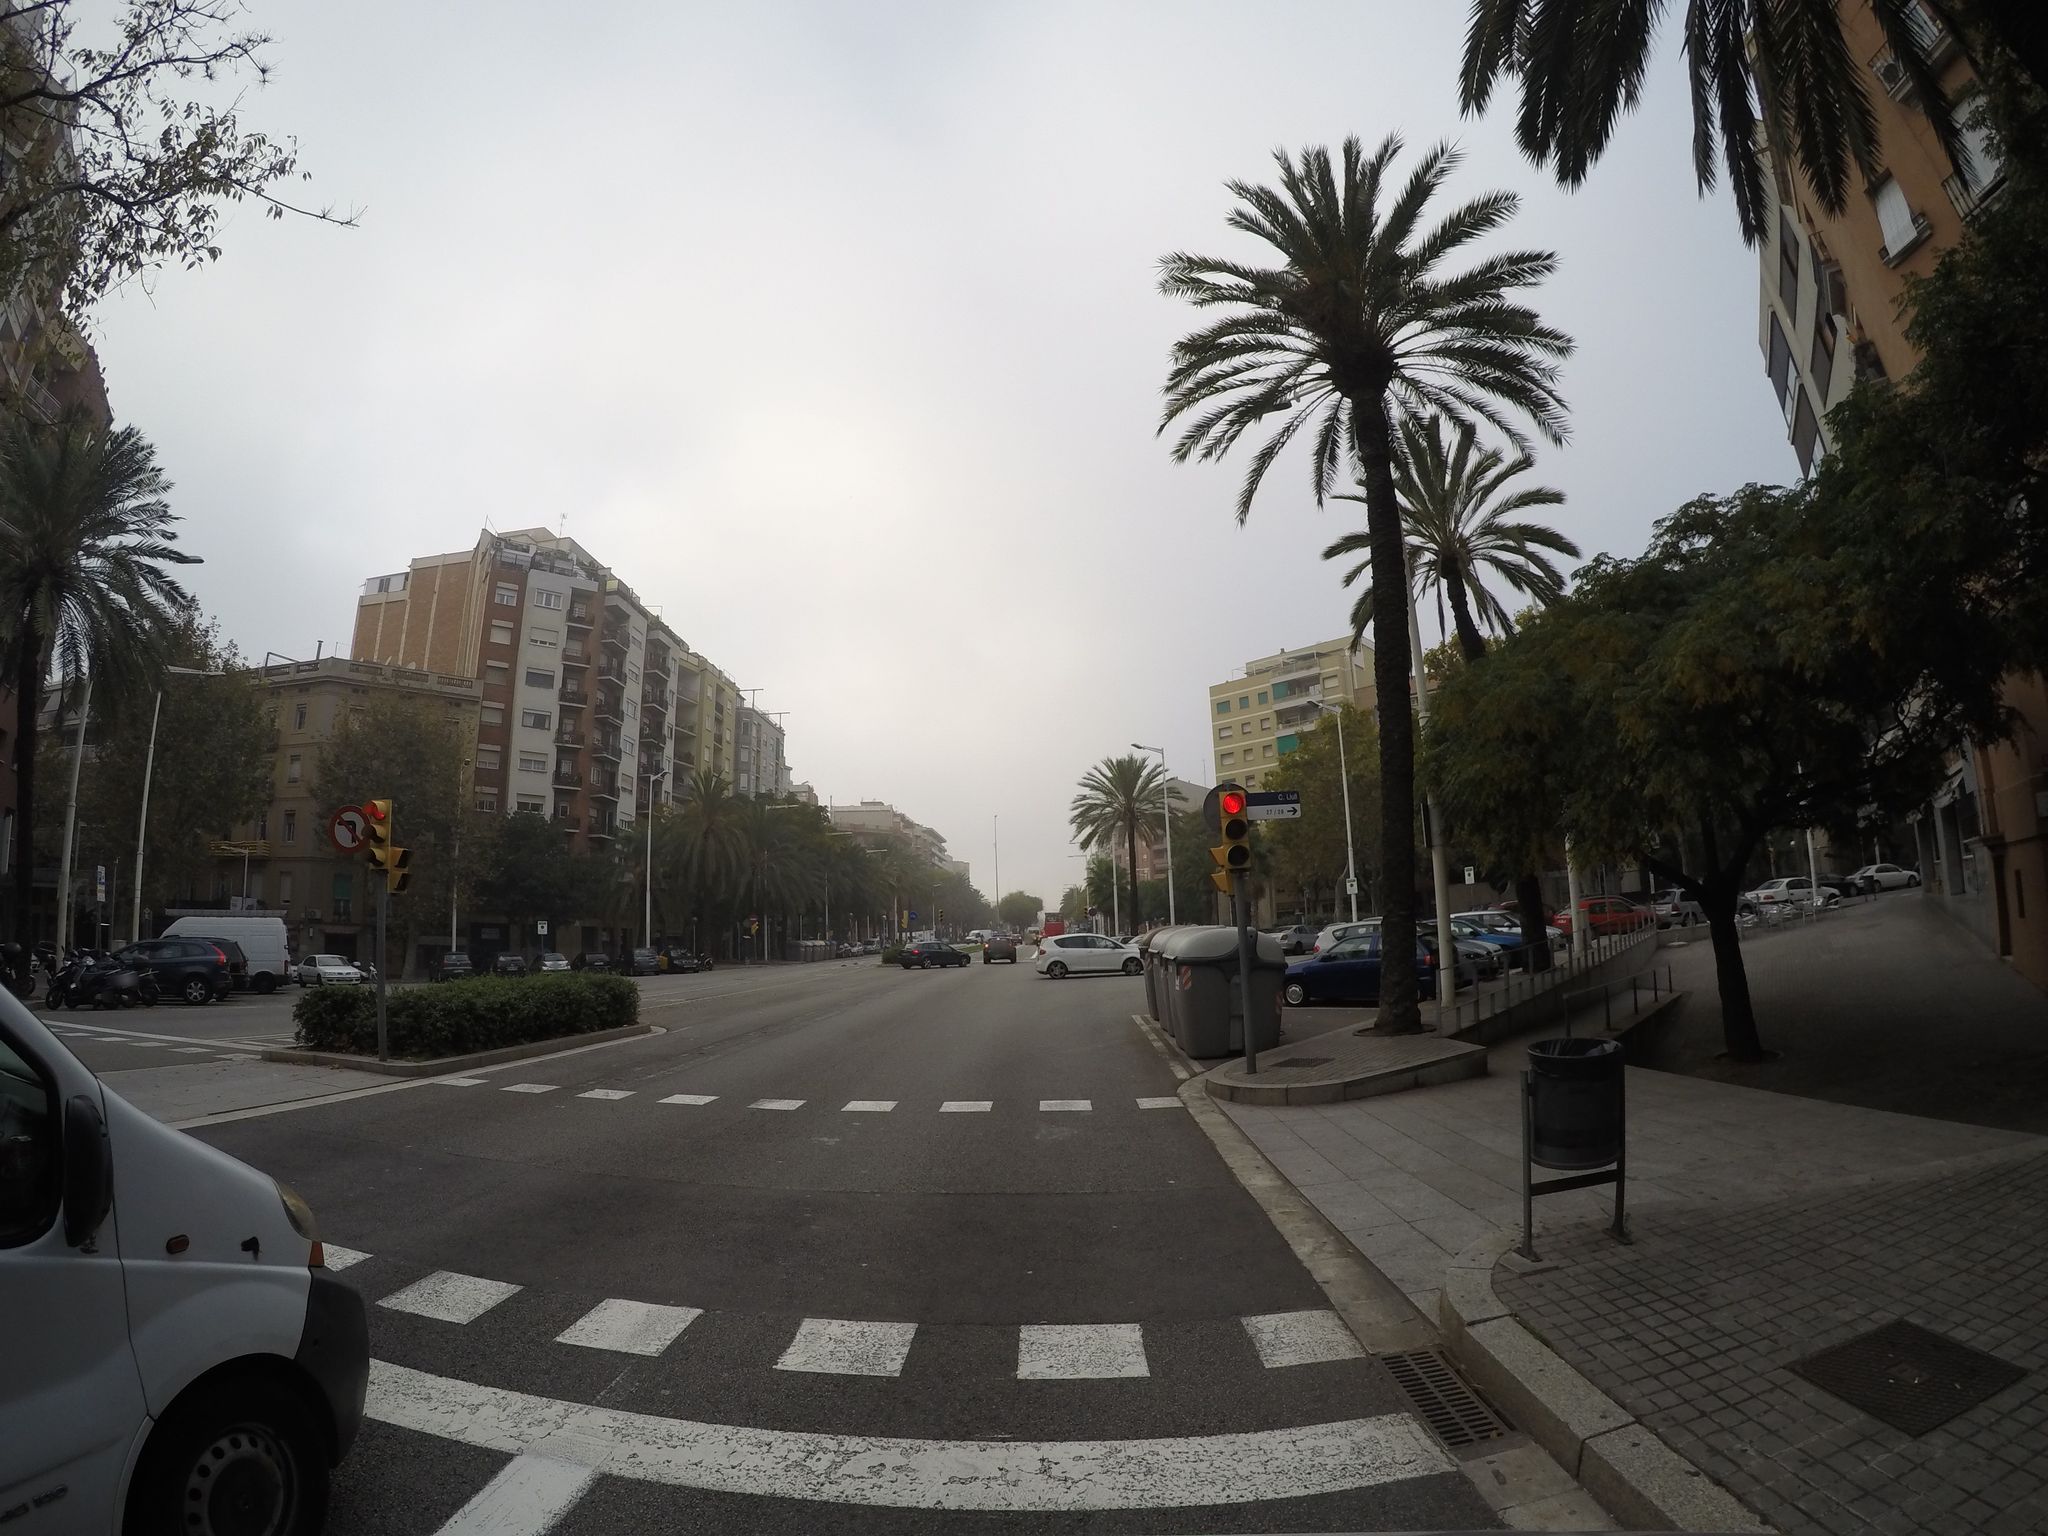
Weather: cloudy
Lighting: day
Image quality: good
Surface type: cycling surface
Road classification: footway
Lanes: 3
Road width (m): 6.5
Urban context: urban centre
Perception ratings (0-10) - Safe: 5.35, Lively: 9.67, Beautiful: 7.59, Boring: 1.47, Depressing: 1.91, Wealthy: 7.83